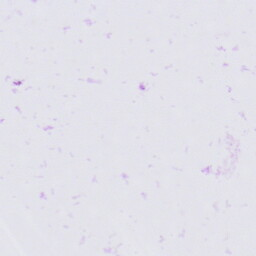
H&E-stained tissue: Prostate